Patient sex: M
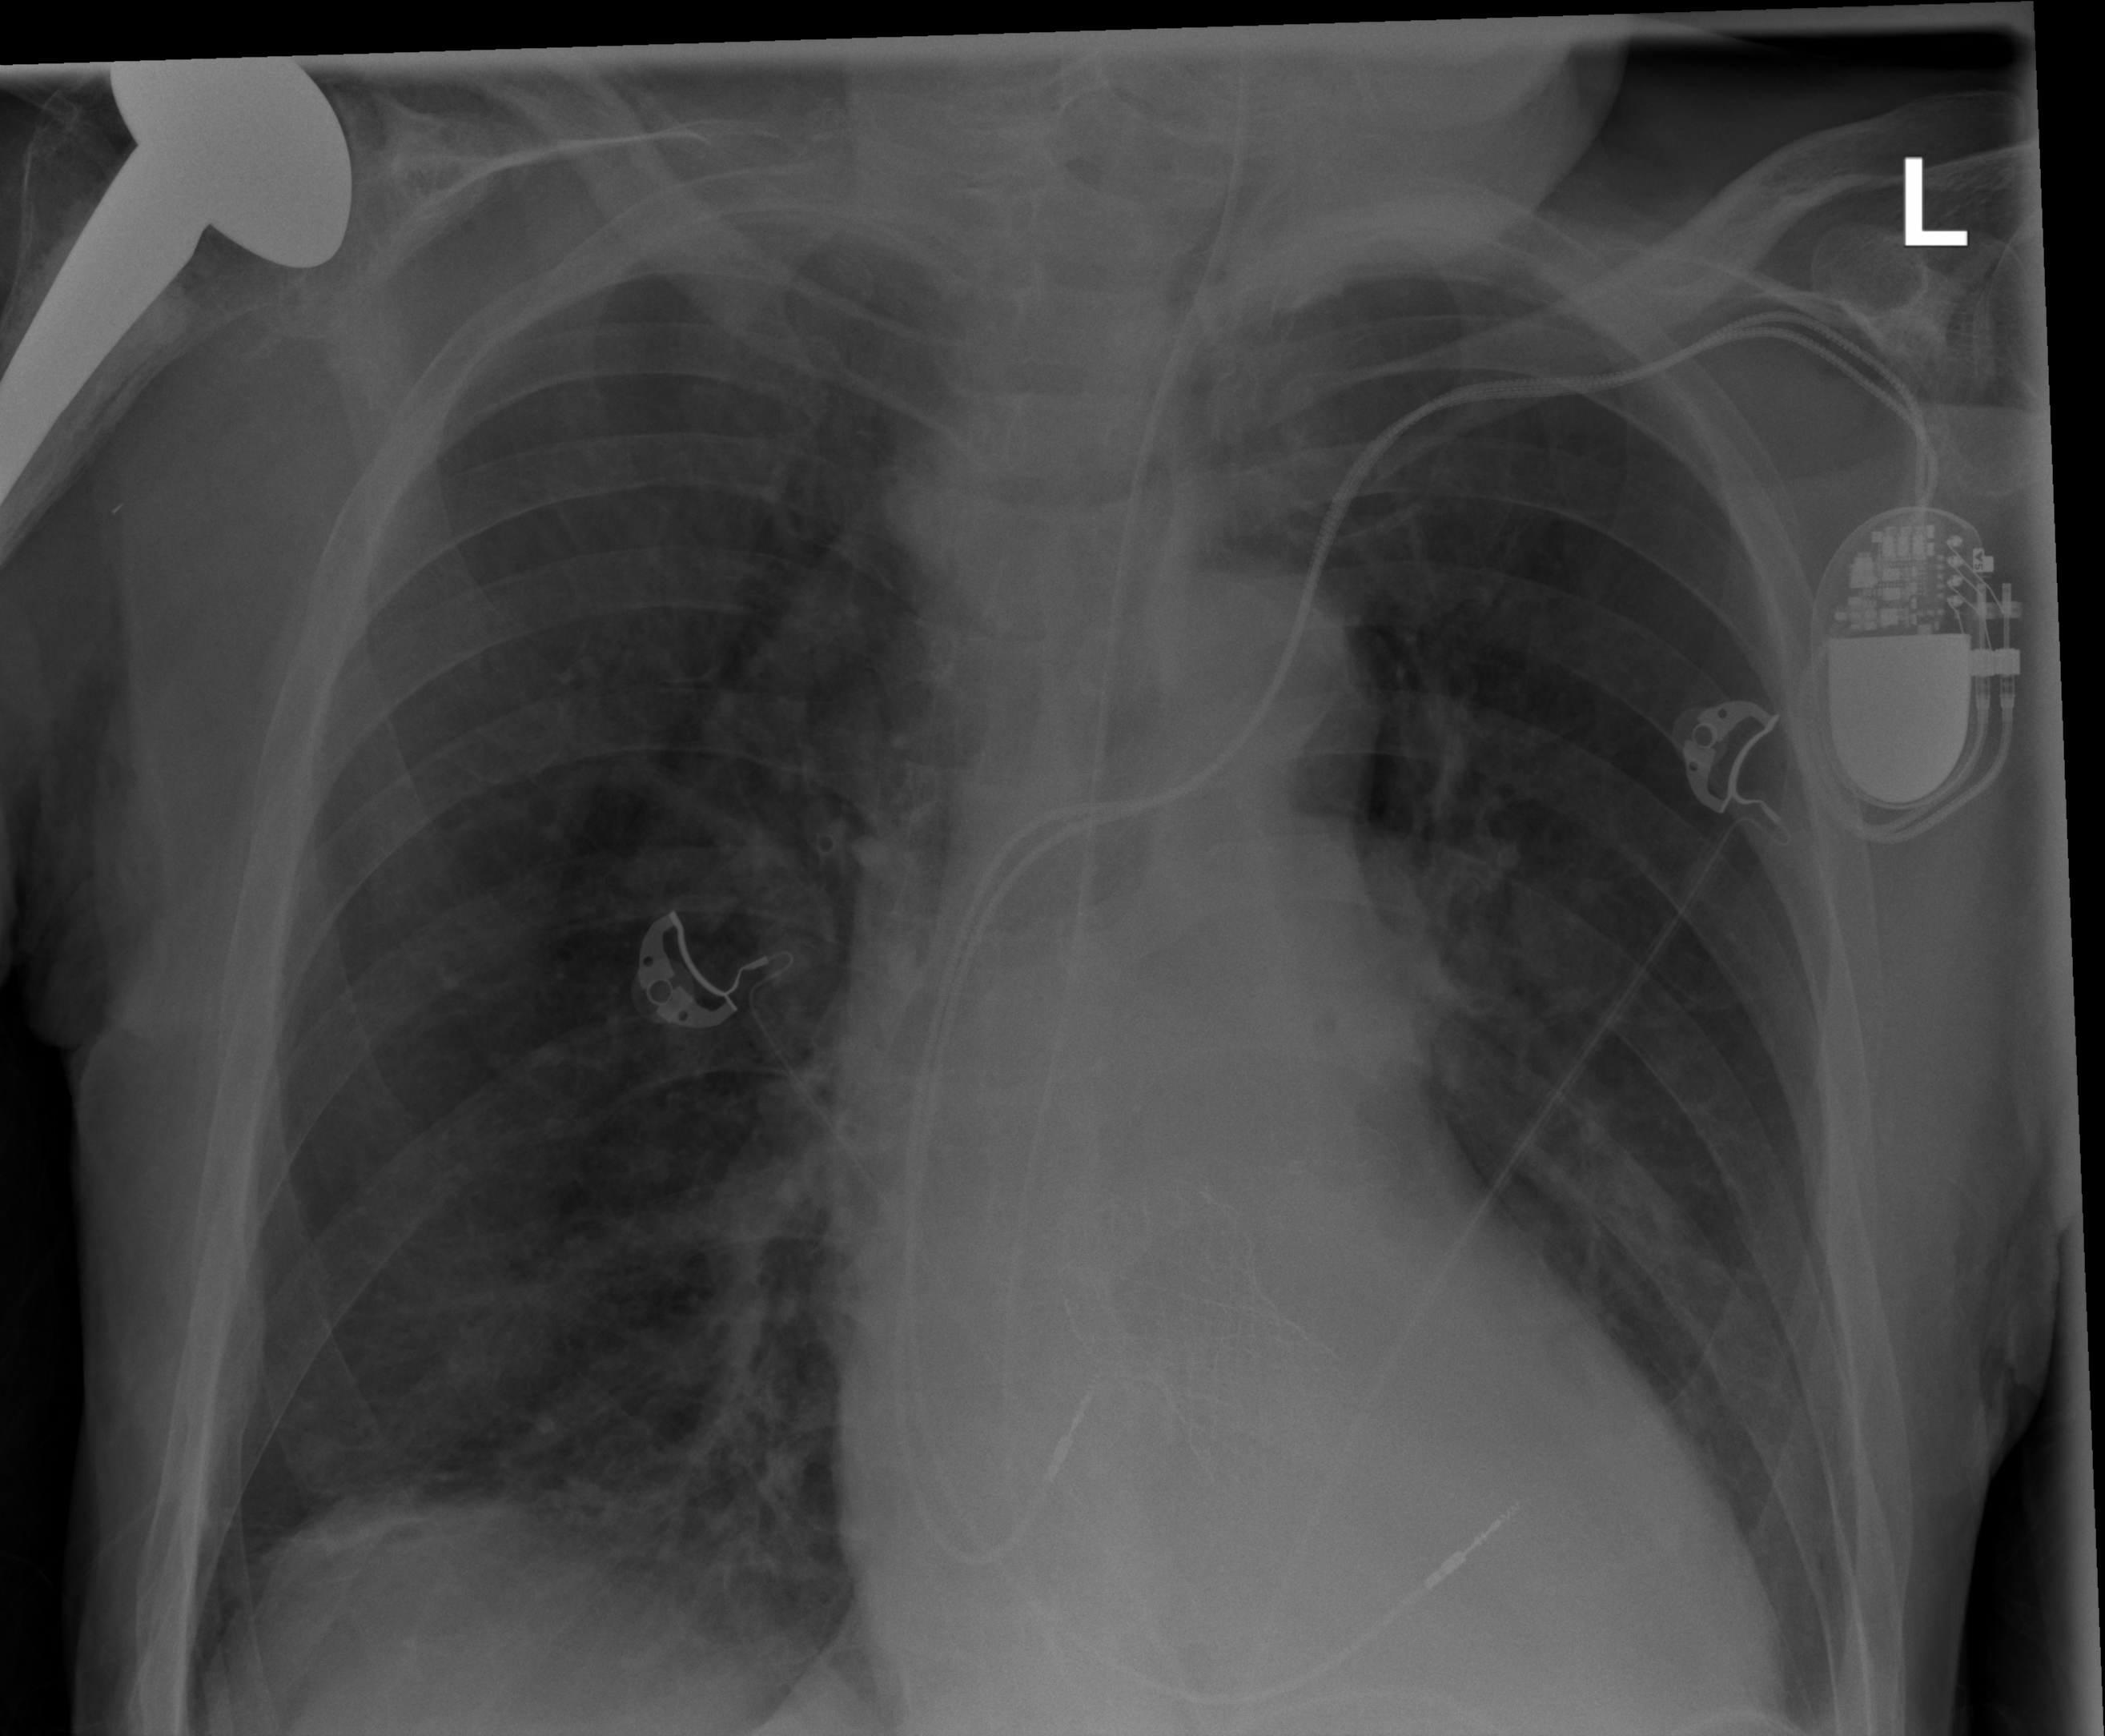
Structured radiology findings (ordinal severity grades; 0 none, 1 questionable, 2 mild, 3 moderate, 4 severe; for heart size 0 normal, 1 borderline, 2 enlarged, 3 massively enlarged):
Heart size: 0
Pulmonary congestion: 0
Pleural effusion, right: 0
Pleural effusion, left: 0
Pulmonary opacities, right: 2
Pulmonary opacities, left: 0
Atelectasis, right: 2
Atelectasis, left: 2